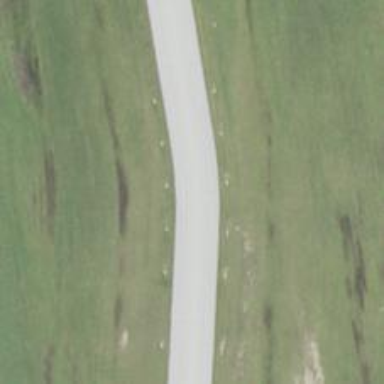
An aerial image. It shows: Image of taxiway at airport.